Question: I would like to dismiss sourceViewController(VC2) after destinationViewController(VC3) is presented

If I use this code, the :
'''
- (void)perform
{
COSignLogInViewController* sourceViewController = [self sourceViewController];
COSignLogInViewController* destinationViewController = [self destinationViewController] ;
[UIView animateWithDuration:0.3
animations:^{
my animation
}
completion:^(BOOL finished){
[sourceViewController presentModalViewController:destinationViewController animated:NO];
[sourceViewController dismissViewControllerAnimated:NO completion:nil];
}];
}
'''
If I use this code, the destinationViewController(VC3) is presented, but , and initial VC (VC1) is shown:
'''
- (void)perform
{
COSignLogInViewController* sourceViewController = [self sourceViewController];
COSignLogInViewController* destinationViewController = [self destinationViewController] ;
[UIView animateWithDuration:0.3
animations:^{
my animation
}
completion:^(BOOL finished){
[sourceViewController presentModalViewController:destinationViewController animated:NO];
[sourceViewController.presentingViewController dismissViewControllerAnimated:NO completion:nil];
}];
}
'''
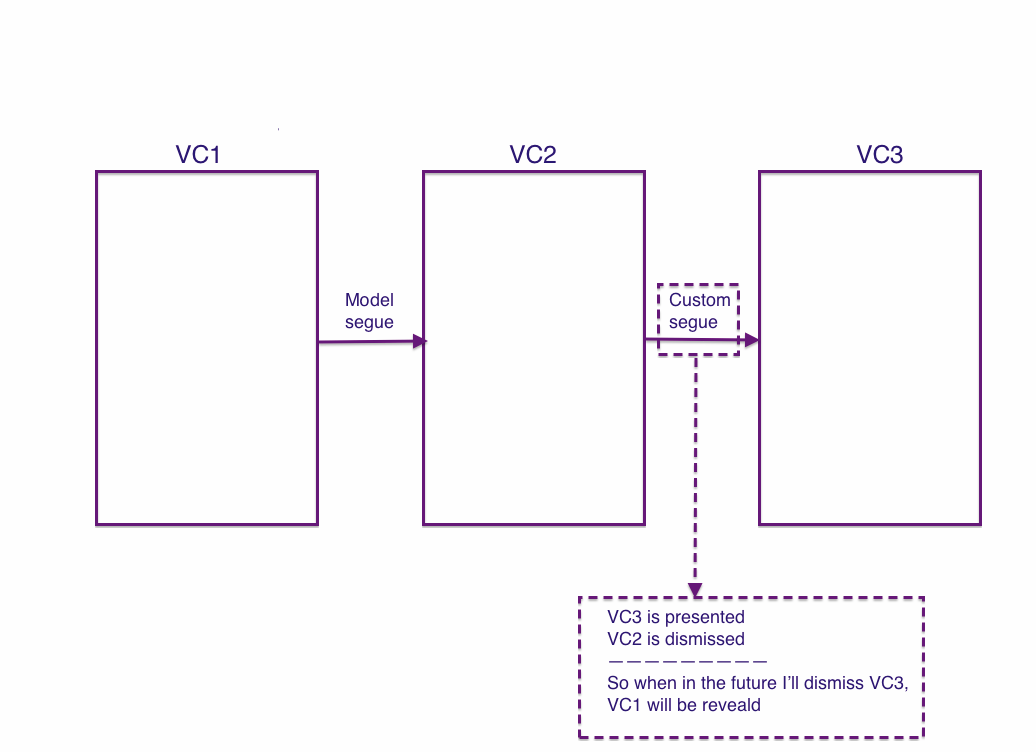
Answer: I have dismissed sourceViewController and added destinationViewController to navigationController
'''
- (void)perform
{
COSignLogInViewController* sourceViewController = [self sourceViewController];
COSignLogInViewController* destinationViewController = [self destinationViewController] ;
[UIView animateWithDuration:0.3
animations:^{
my animation
}
completion:^(BOOL finished){
[sourceViewController dismissViewControllerAnimated:NO completion:nil];
COAppDelegate *del = (COAppDelegate *)[UIApplication sharedApplication].delegate;
[del.navigationController presentModalViewController:destinationViewController animated:NO];
}];
}
'''